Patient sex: F
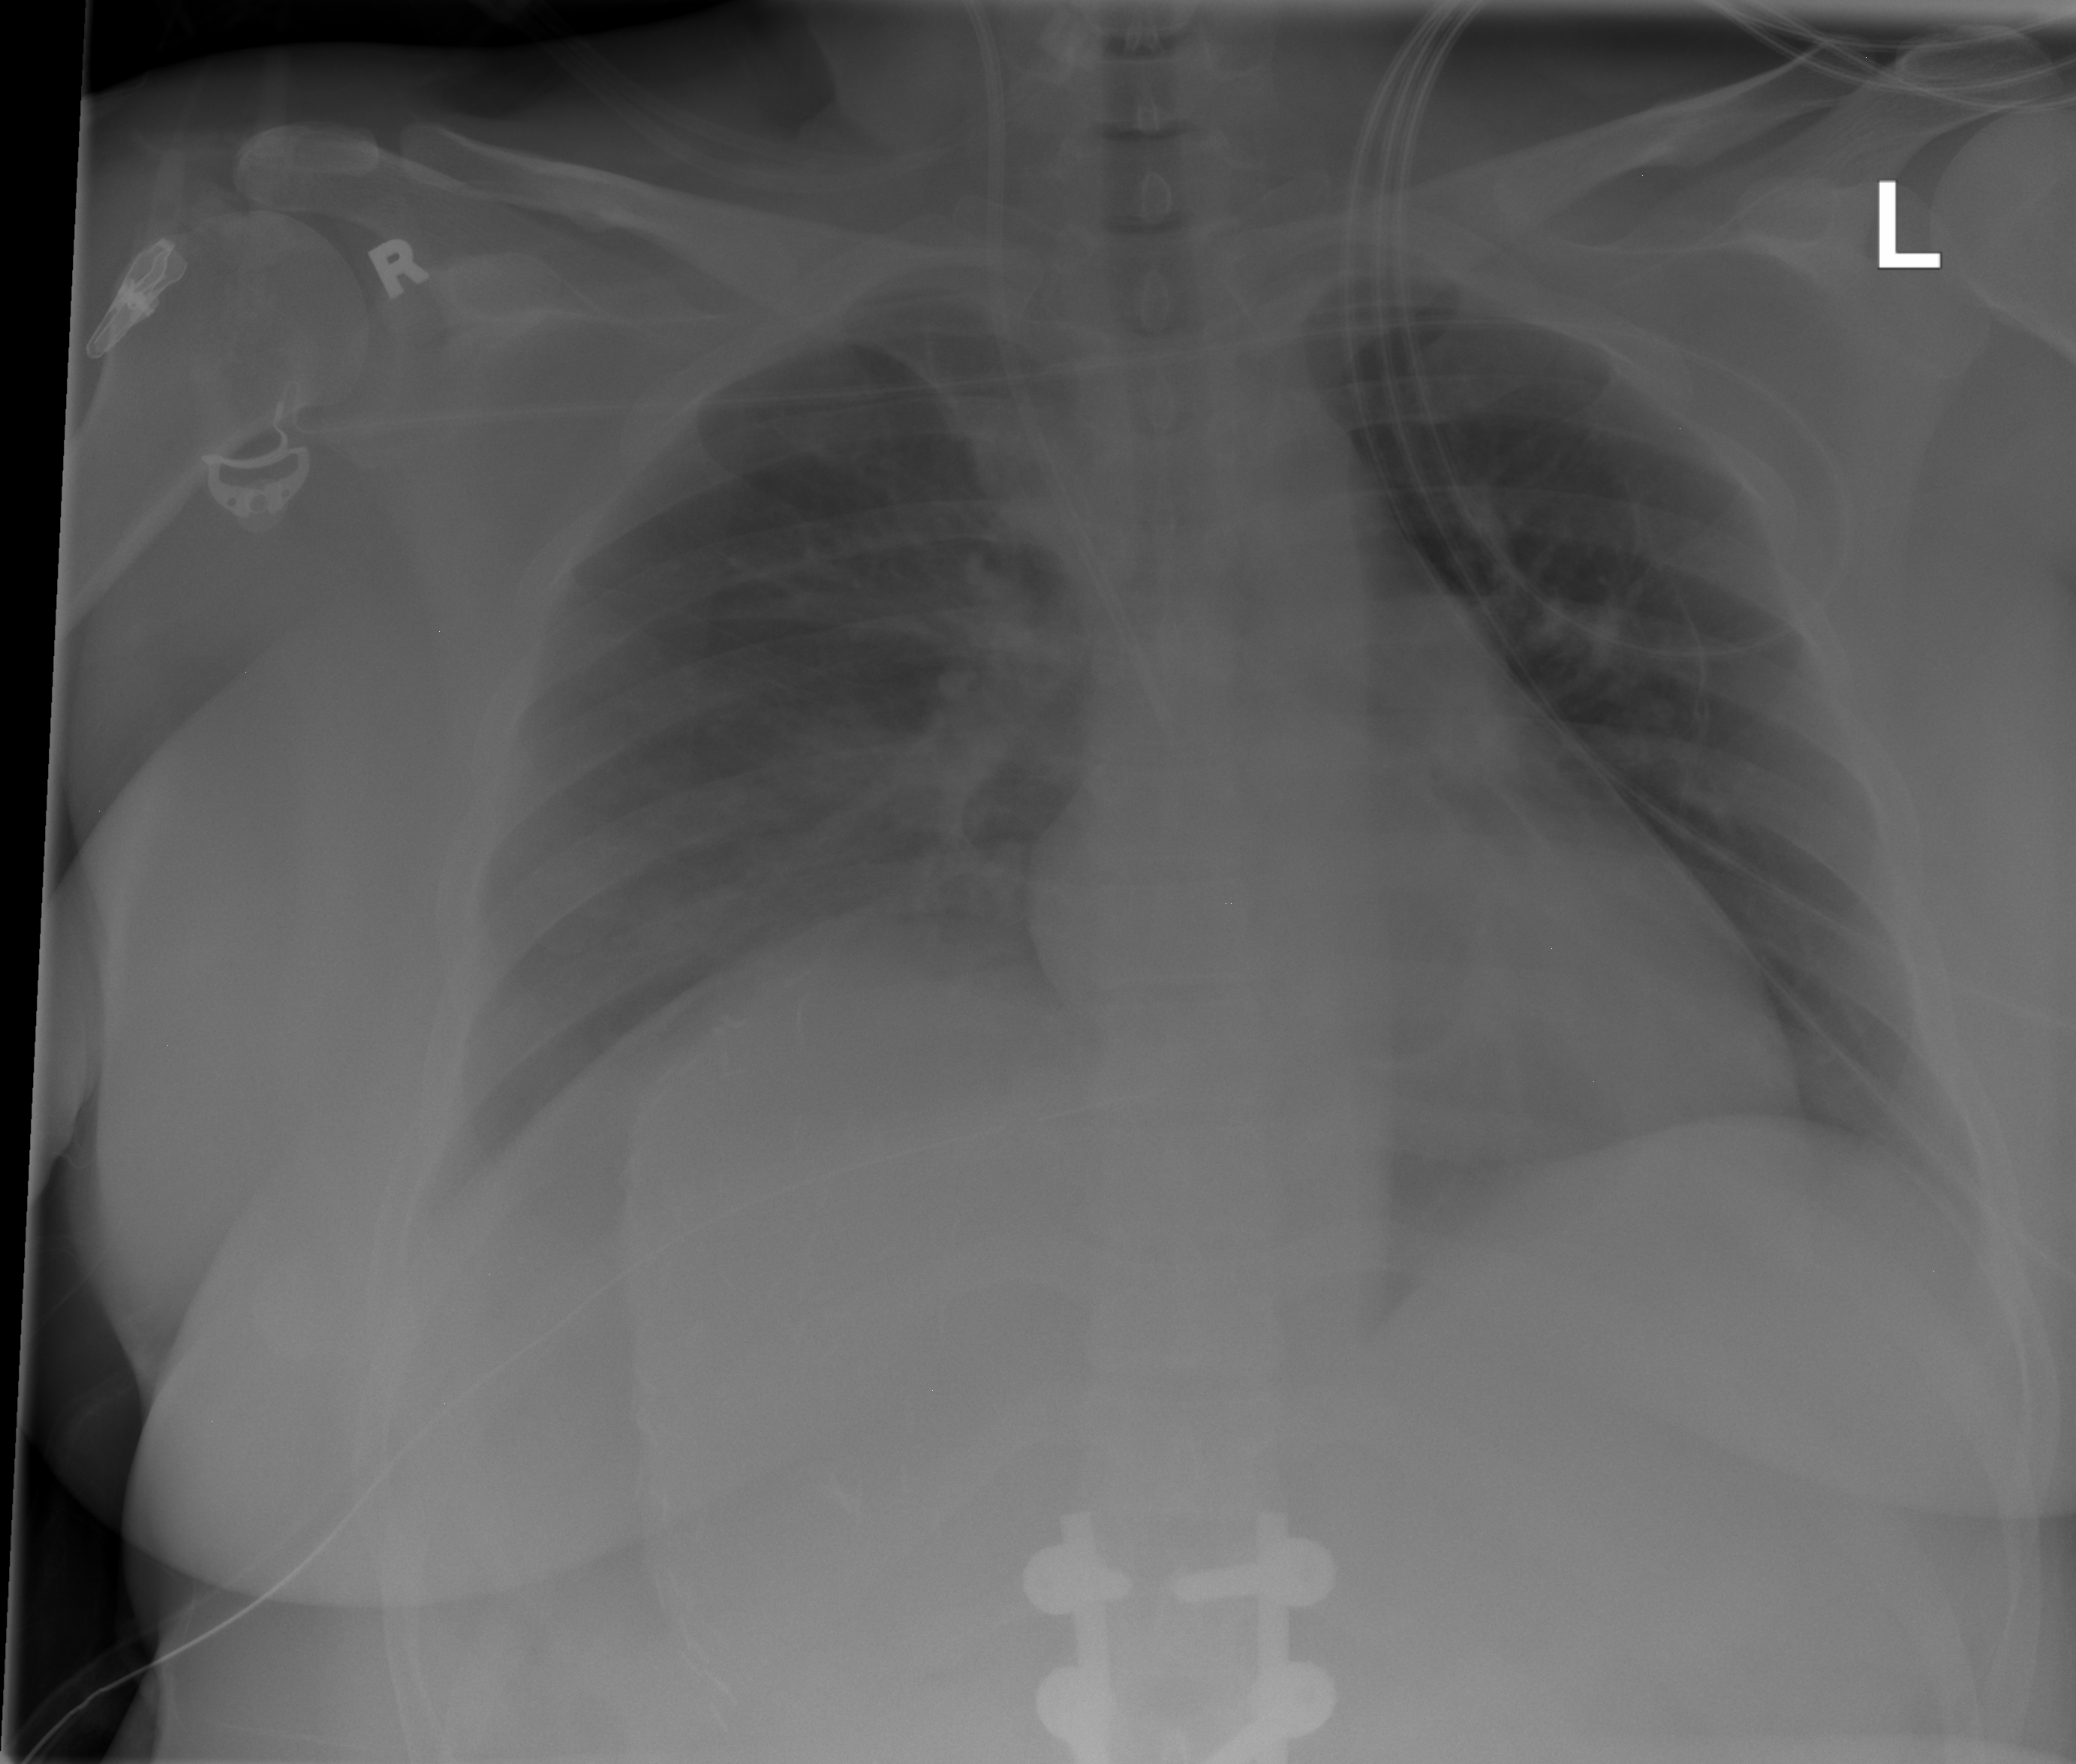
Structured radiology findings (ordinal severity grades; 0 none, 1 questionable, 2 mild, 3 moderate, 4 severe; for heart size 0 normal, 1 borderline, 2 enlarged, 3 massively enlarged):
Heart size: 0
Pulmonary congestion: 0
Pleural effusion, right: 0
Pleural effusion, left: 0
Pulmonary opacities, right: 0
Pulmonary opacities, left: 0
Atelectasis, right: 0
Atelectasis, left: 2